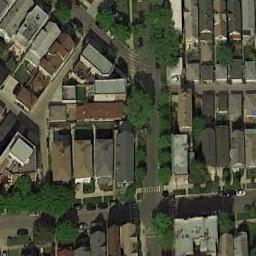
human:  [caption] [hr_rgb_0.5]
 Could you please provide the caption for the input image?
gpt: There are many buildings beside the intersection .

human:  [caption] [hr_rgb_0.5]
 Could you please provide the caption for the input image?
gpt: There are many big trees around the intersection .

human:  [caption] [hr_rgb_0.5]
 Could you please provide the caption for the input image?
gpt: An intersection without cars located in a residential area with some trees .

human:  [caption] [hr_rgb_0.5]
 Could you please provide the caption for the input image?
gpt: There are many moving and waiting vehicles on the road at the intersection, Many buildings and some trees around the intersection .

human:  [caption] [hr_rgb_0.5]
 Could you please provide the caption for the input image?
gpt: There are many buildings and some green trees around the intersection .